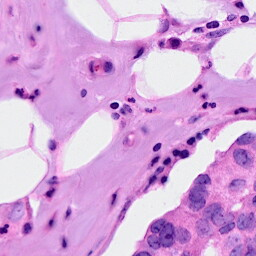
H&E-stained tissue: Breast